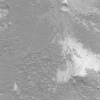
Atmospheric dust classification: not_dusty